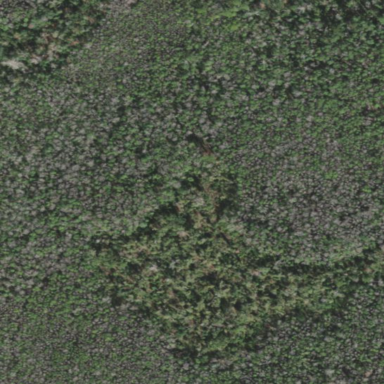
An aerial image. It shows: Mixed woodland with various types of leaves.